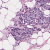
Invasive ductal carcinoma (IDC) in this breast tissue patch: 1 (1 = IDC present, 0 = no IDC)